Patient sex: M
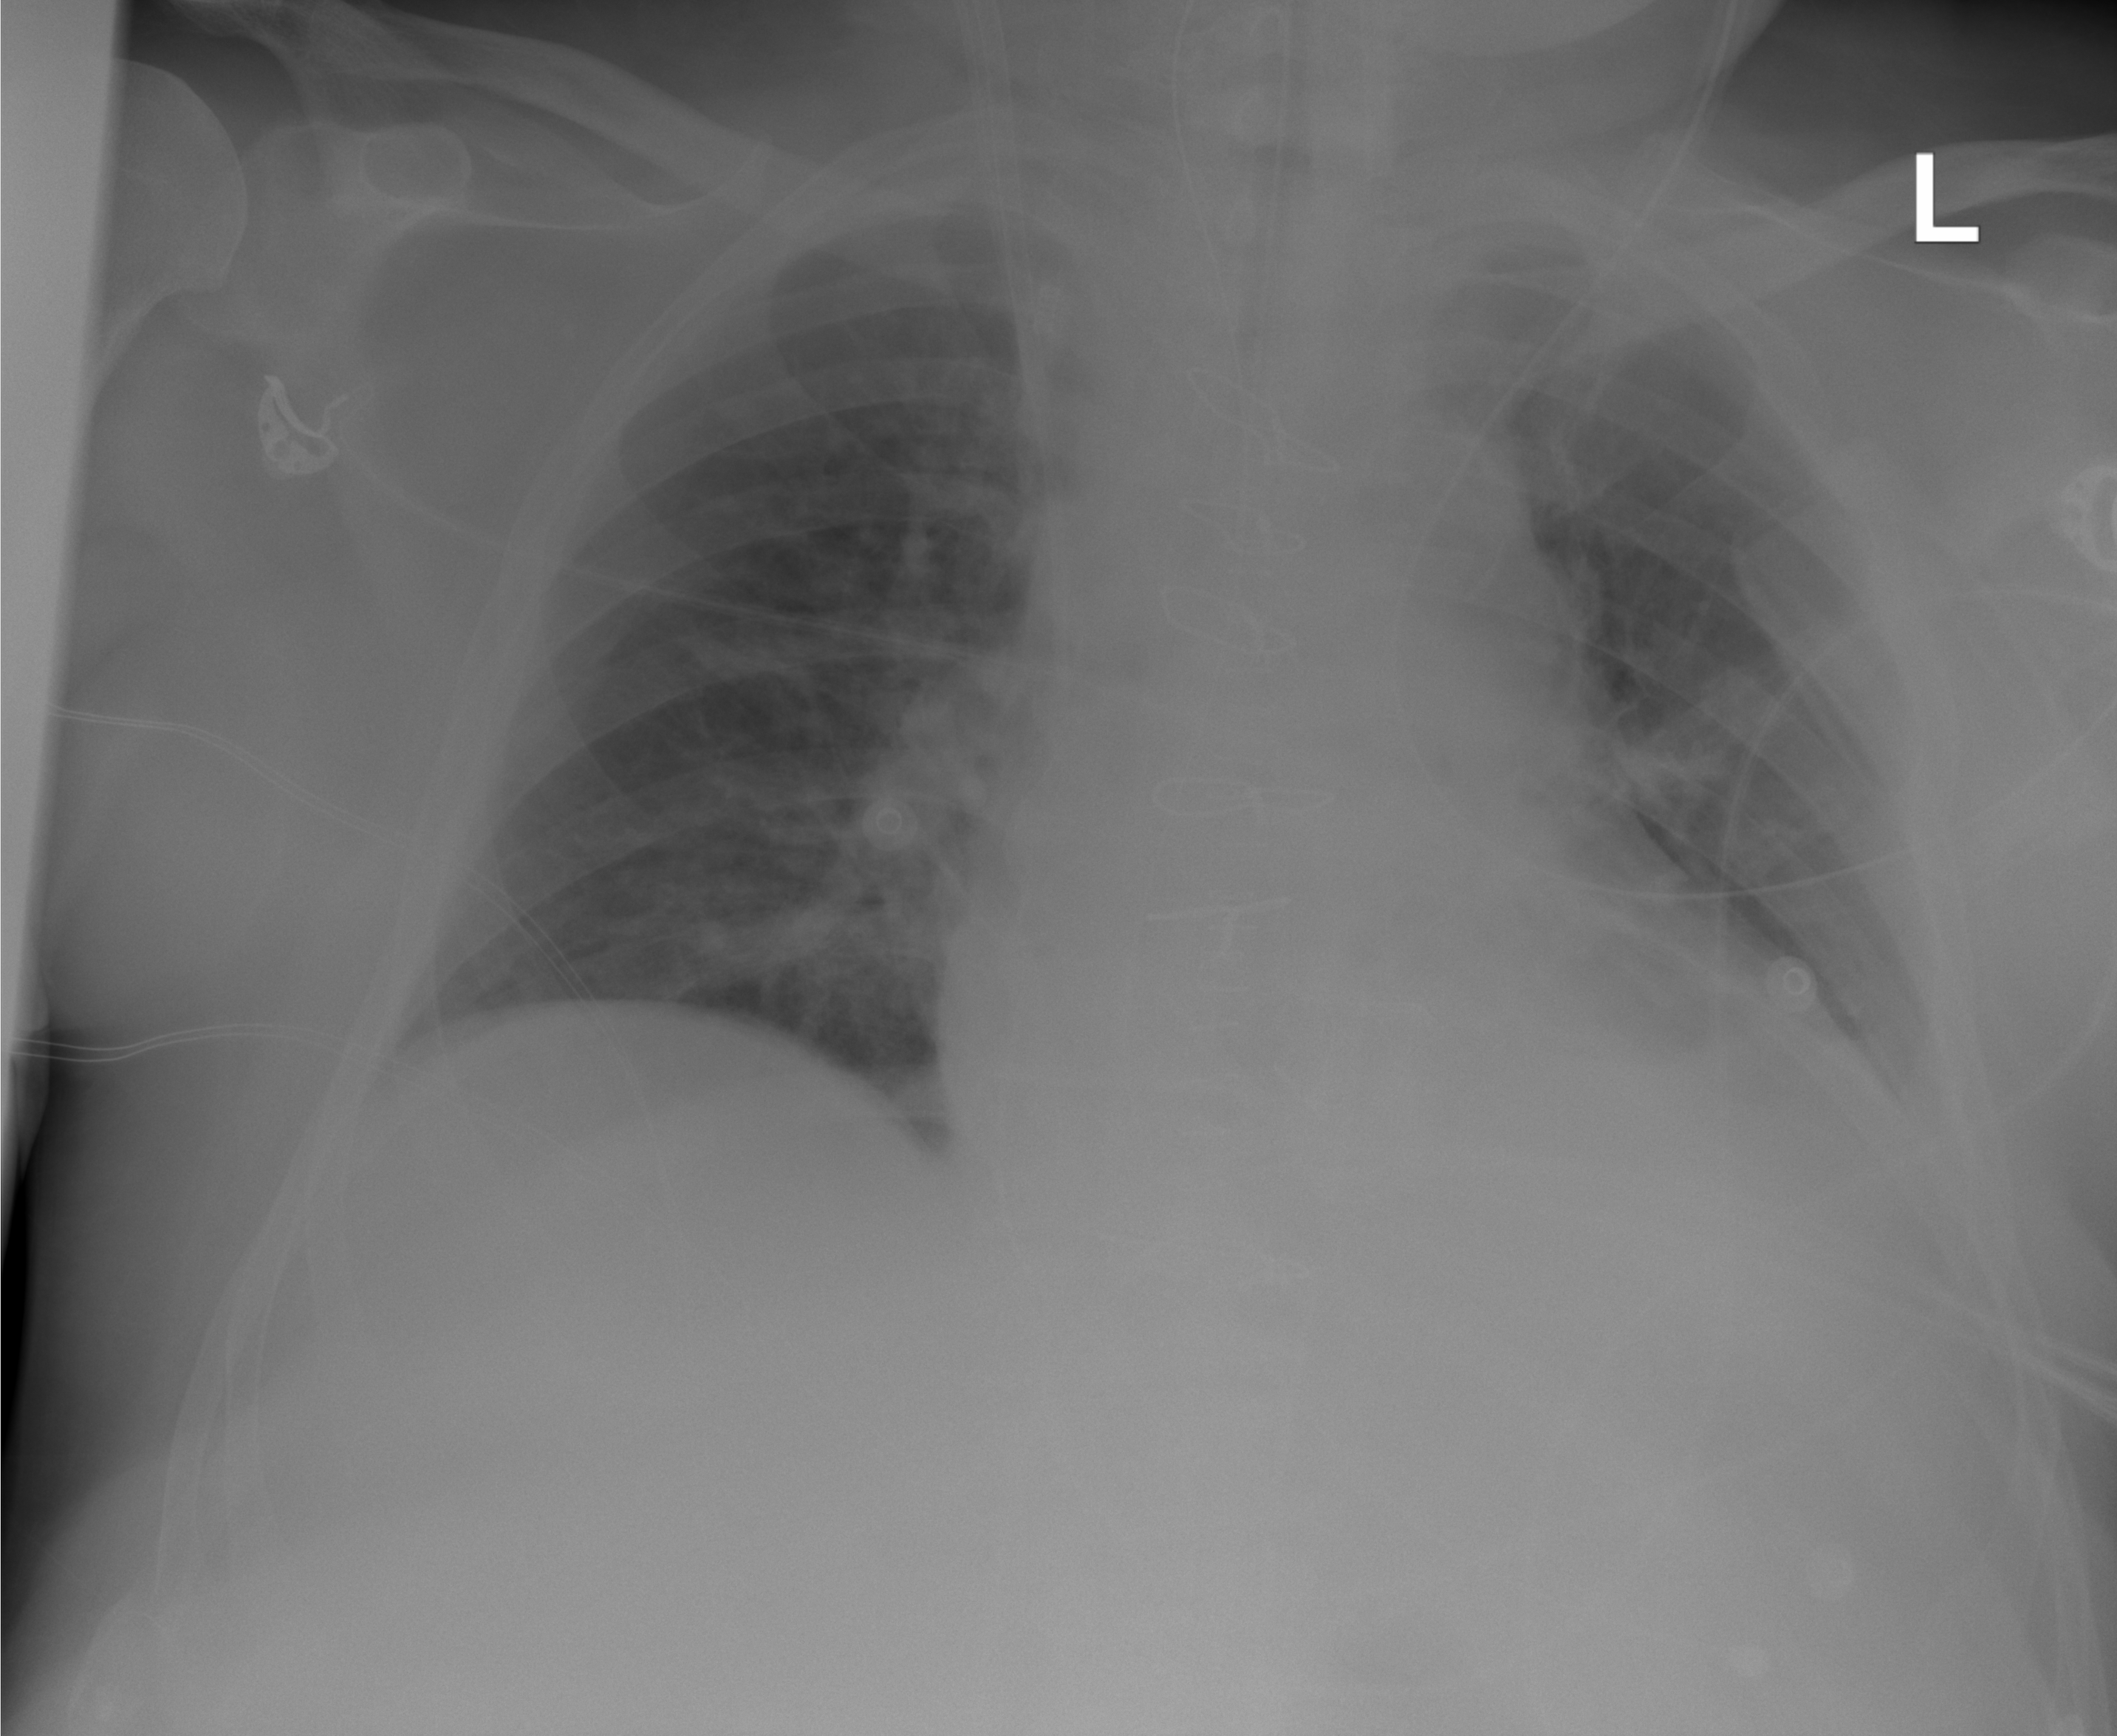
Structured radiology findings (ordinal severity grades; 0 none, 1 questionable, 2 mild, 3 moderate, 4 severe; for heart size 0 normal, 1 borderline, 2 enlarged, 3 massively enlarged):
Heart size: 2
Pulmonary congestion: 1
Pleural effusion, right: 0
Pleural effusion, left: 0
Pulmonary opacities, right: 0
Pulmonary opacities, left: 1
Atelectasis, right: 0
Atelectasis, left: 2